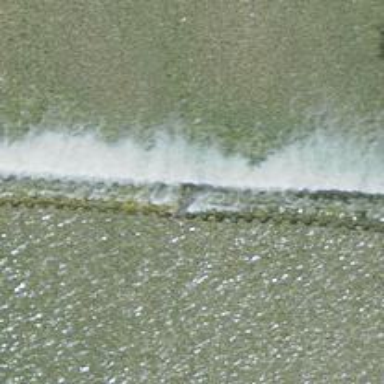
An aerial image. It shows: Weir along the waterway.